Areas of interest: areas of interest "Xin'an Garden"
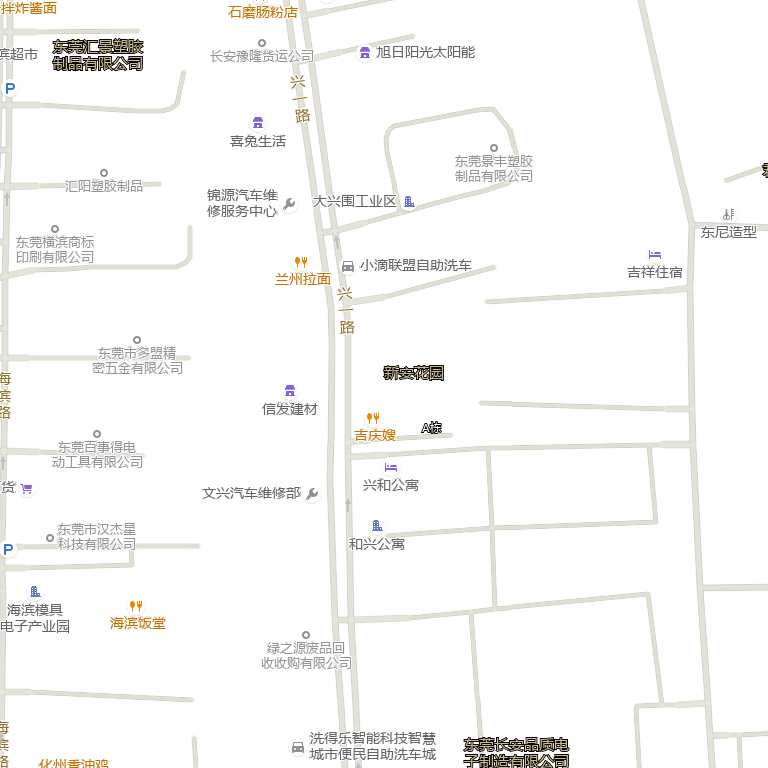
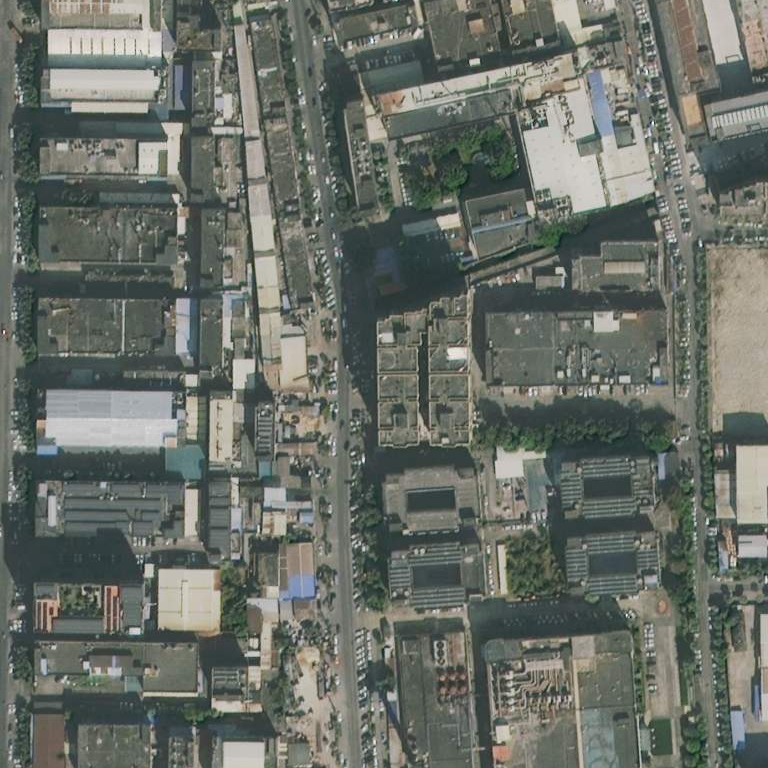